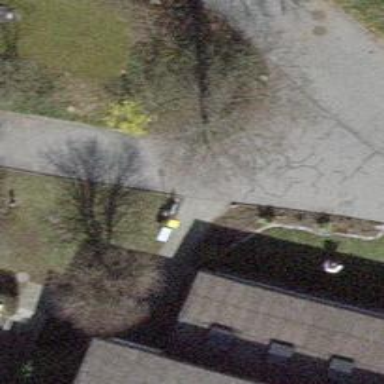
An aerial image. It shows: Post box.